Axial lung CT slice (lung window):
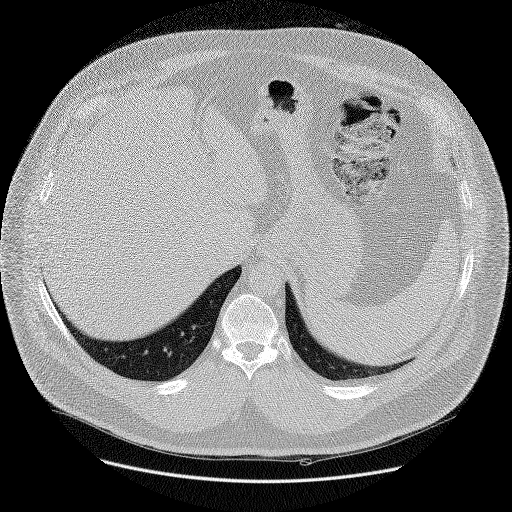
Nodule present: no